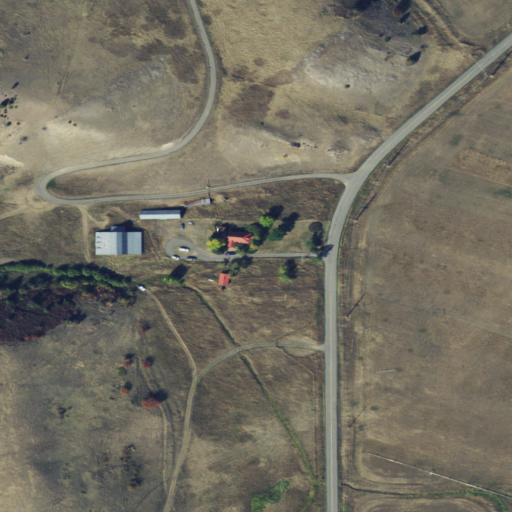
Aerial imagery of valley in Montana named Quarry Gulch containing shrub, grassland, cultivated crops, open development, evergreen forest, low intensity development, and medium intensity development